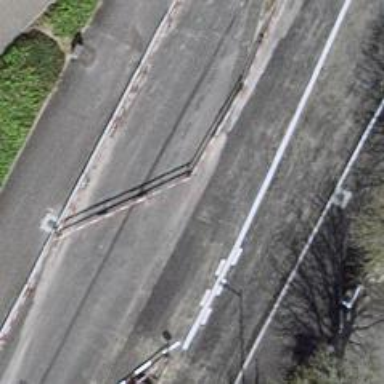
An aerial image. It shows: Tertiary road with asphalt surface. There is cycle lane on the left and cycle track on the right.